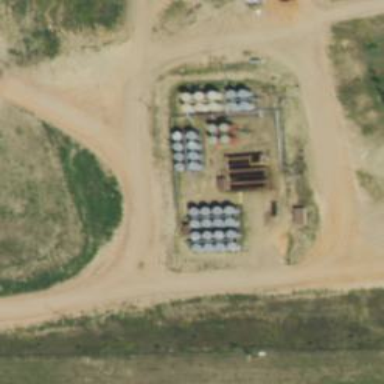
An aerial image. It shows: Storage tank that is man-made.